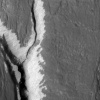
Atmospheric dust classification: not_dusty